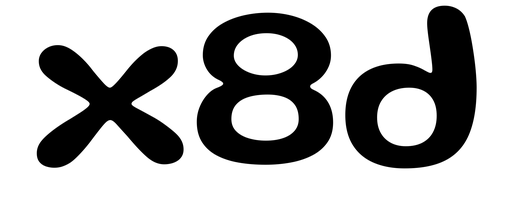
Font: Gluten_Medium